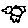
Label: bird